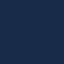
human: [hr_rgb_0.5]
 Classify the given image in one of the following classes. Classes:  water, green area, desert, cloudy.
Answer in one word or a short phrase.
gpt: water